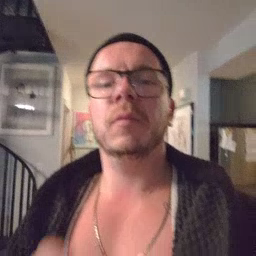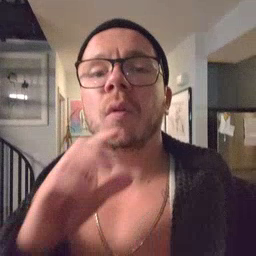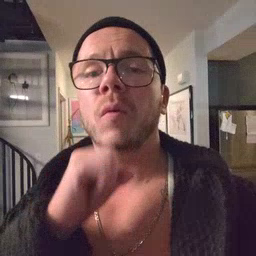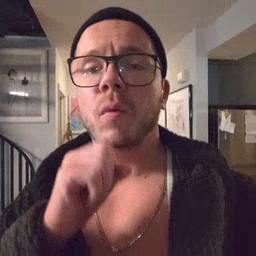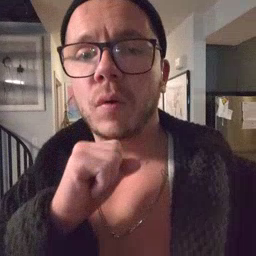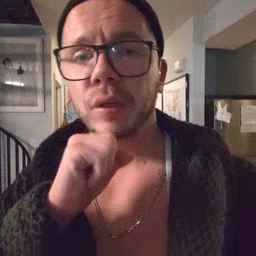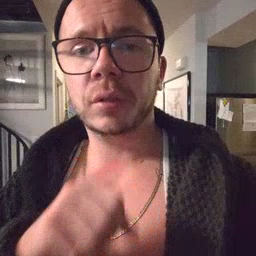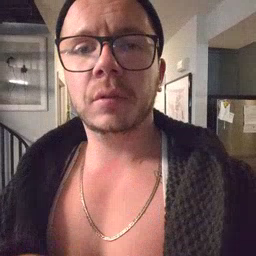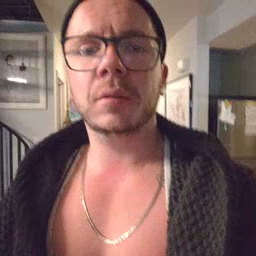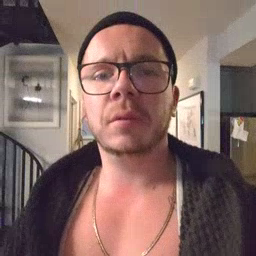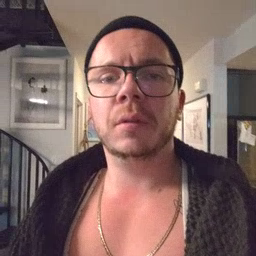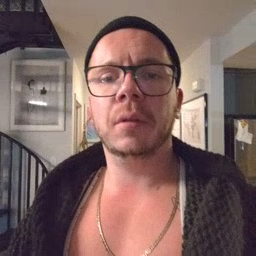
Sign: orange